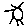
Label: sun